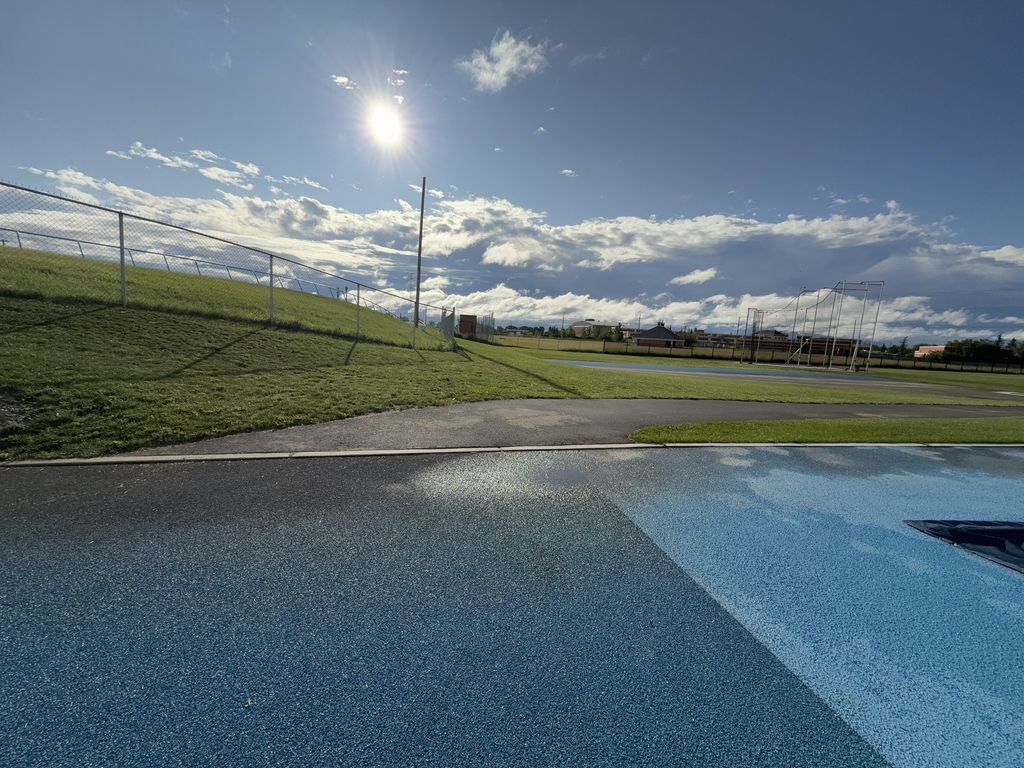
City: calgary